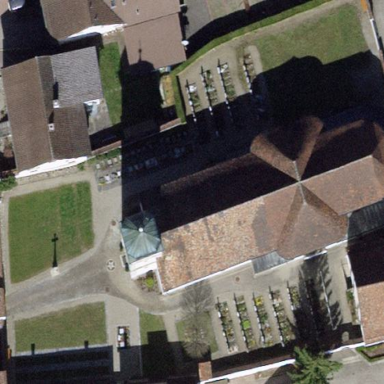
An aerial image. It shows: Cemetery.